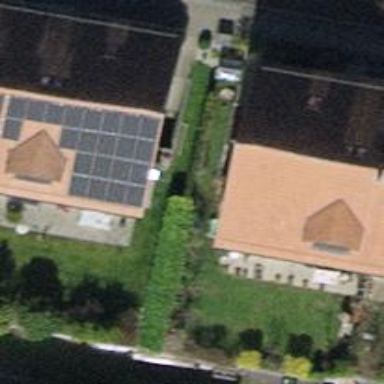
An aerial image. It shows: Semi-detached house with gabled roof.